Question: I am fetching the data from xml & they are shown in the datagridview using custom class i have created.I have linked every column with 'DataPropertyName'
I want to show datagridview textboxes, buttoncolumn , checkbox in datagrid like the following image.

I am using following event to change the color of the button i have added. For particular element, suppose i am binding 'dt' to the single row of grid, then
'''
if(dt.val=="true")
{
// change the color of that button
}
'''
i am using following code.
'''
private void Grid_DataBindingComplete(object sender, DataGridViewBindingCompleteEventArgs e)
{
DataGridViewColumn dt = Grid.Columns[9]; // 9 is column no
foreach (DataGridViewRow r in Grid.Rows)
{
if (newList[r.Index].val.ToString() == "true") //some condition
{
r.DefaultCellStyle = red; // this turns compete row red
// add something here to make button red of this row
}
else
{
r.DefaultCellStyle = green;
// add something here to make button red of this row
}
}
}
'''
1. I am unable to change the color of particular cell button.
2. How do i add checkboxes in last row, as i have already added DataGridViewCheckboxColumn but by default grid is not showing any column.
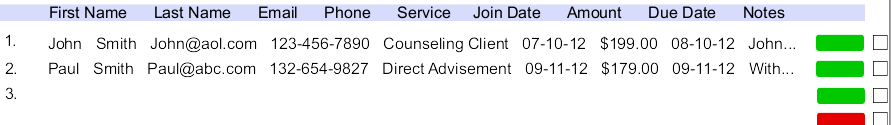
Answer: You would change the background color of a specific cell like this:
'''
r.Cells(9).Style.BackColor = Drawing.Color.Red
'''